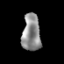
Tissue: prostate
Cell type: T cells
Senescence score: 0.2945
Nuclear area (px): 663
Mean DAPI intensity: 142.986